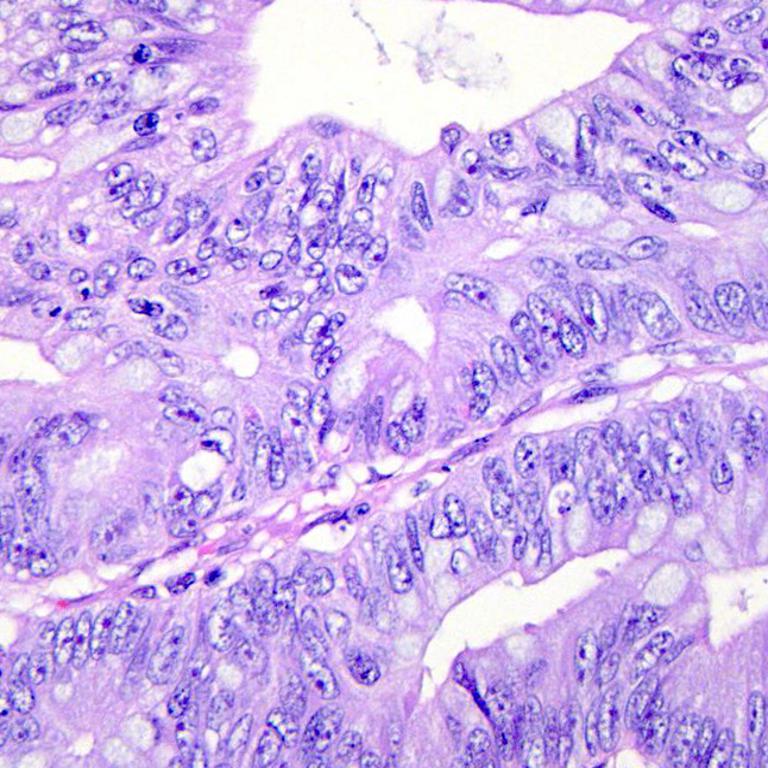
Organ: colon
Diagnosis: adenocarcinomas